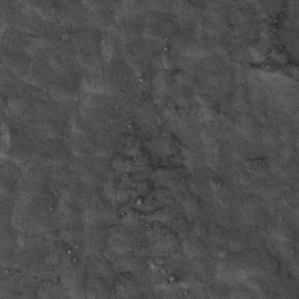
Label: frost